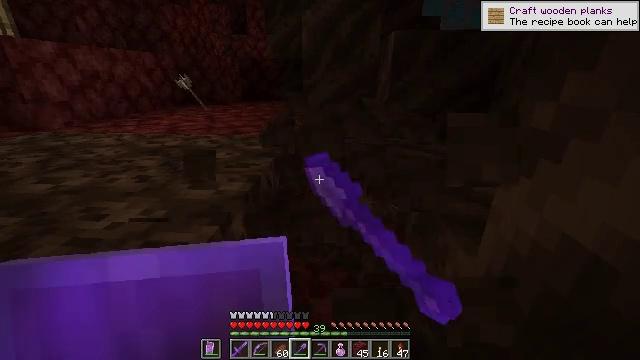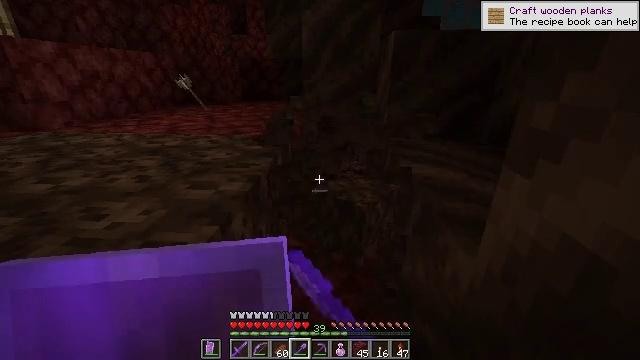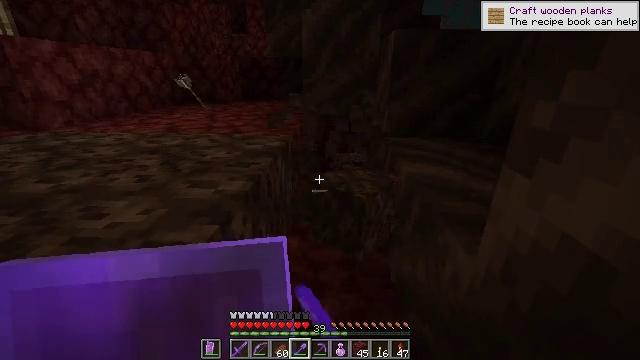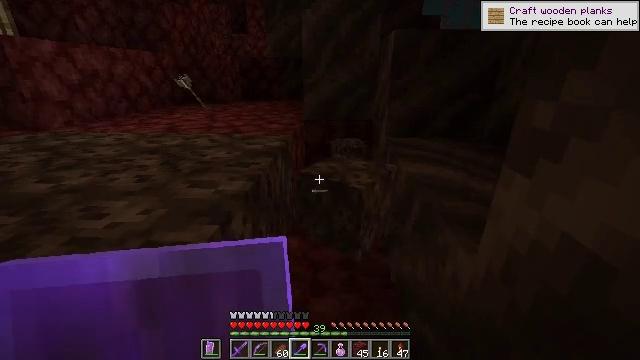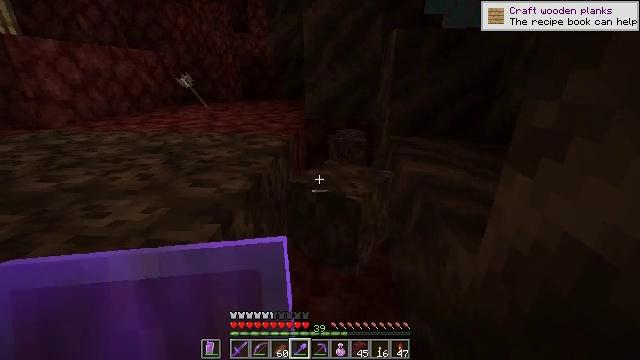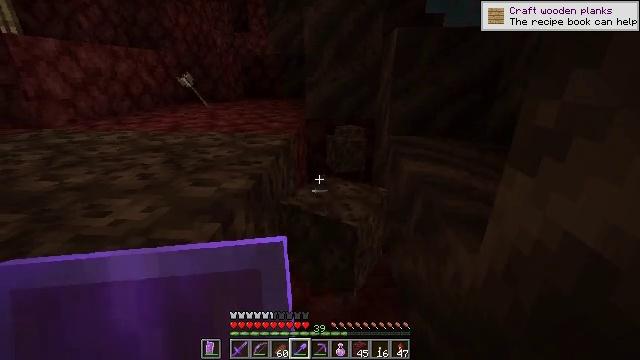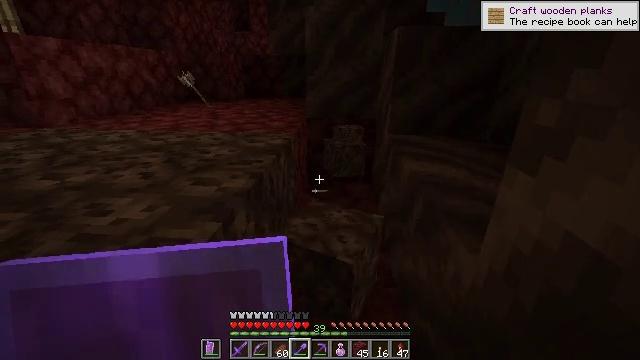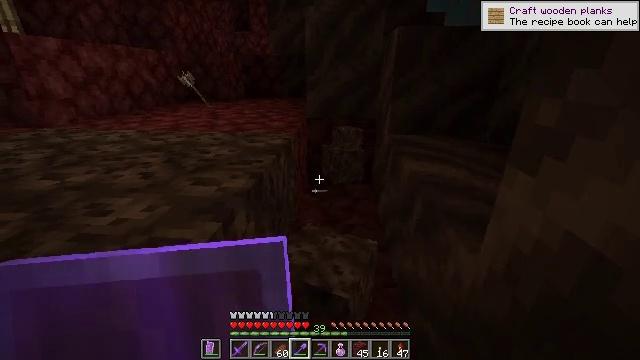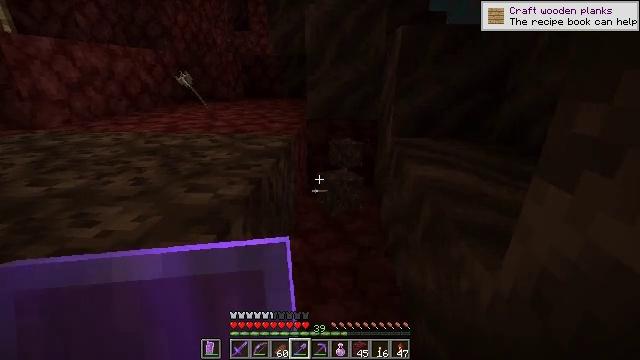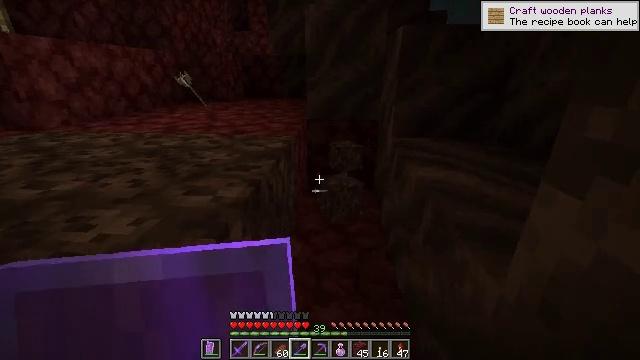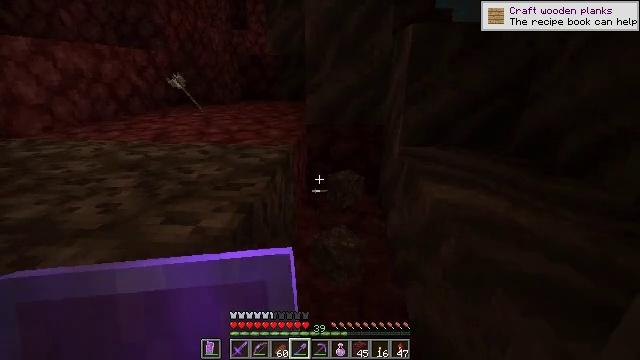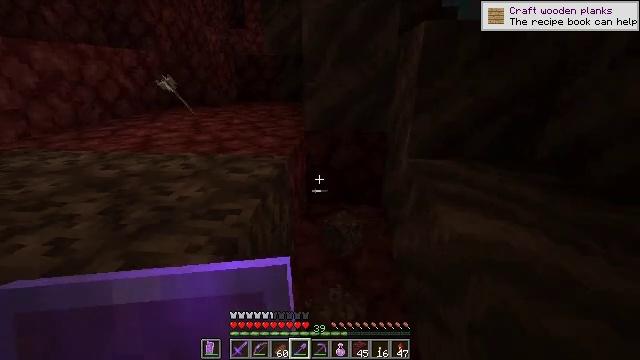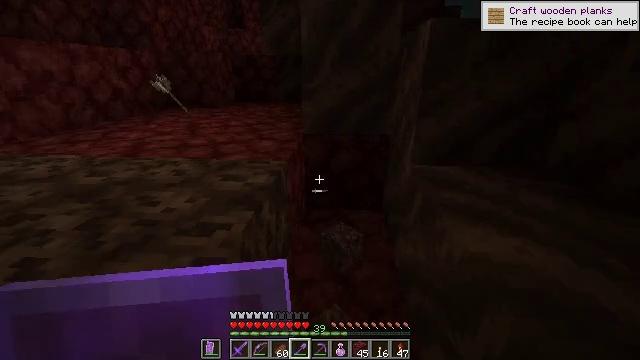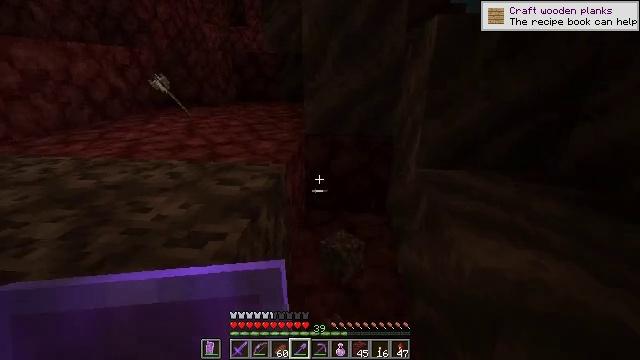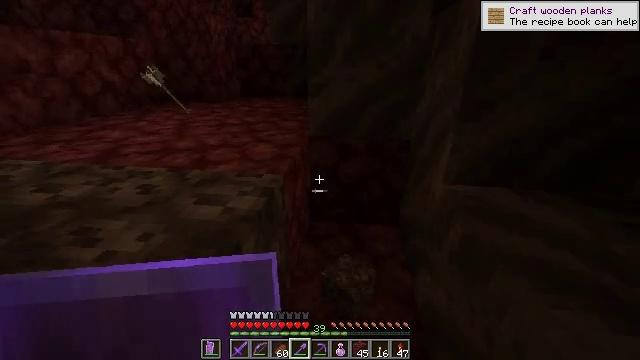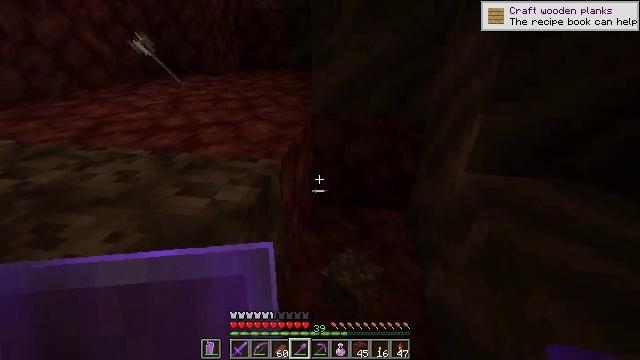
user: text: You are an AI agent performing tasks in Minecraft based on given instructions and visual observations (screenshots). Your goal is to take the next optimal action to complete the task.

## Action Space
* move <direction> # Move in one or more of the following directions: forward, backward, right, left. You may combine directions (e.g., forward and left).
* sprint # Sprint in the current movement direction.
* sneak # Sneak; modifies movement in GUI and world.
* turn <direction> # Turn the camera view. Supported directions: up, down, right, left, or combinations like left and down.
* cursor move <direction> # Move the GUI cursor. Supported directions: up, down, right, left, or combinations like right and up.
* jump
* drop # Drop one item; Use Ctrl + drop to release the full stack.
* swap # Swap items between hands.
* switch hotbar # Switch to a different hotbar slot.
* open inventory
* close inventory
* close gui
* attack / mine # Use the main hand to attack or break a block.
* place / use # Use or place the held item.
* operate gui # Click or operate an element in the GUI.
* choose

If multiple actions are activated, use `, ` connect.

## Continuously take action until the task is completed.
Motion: motion action
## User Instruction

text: Collect soul sand blocks.
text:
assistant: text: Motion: no_op
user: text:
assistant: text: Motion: no_op
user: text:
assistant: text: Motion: no_op
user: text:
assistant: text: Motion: no_op
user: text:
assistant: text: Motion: no_op
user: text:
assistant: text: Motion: no_op
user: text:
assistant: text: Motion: no_op
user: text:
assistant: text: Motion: move forward
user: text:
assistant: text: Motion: move forward
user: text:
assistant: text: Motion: move forward
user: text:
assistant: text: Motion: move forward
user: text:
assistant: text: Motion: move forward
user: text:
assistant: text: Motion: move forward
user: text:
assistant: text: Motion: move forward, turn left and down
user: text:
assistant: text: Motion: move forward, turn left and down
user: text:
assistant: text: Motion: turn down
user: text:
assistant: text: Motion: no_op
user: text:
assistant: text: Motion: no_op
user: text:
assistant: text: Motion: no_op
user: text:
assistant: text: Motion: no_op
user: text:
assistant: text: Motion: no_op
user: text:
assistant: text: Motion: turn left and down
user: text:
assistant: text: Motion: turn left and down
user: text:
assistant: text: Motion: turn left and down
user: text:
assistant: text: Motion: turn left
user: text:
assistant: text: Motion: turn left
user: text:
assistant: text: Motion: turn left
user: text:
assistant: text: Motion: attack / mine
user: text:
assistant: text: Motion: attack / mine
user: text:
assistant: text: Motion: attack / mine